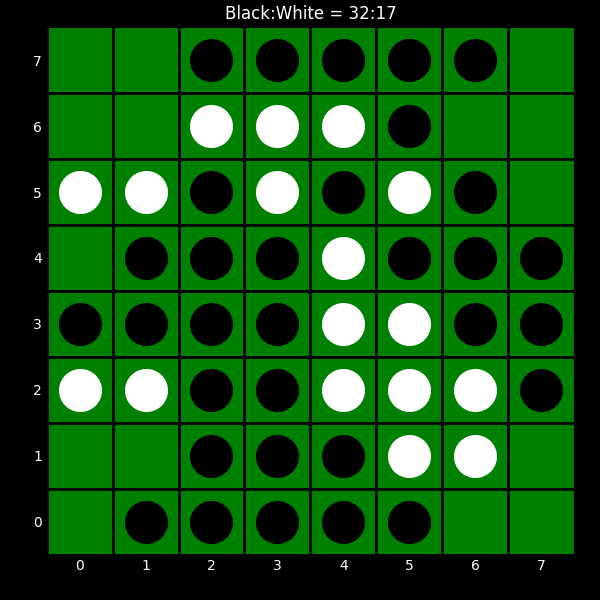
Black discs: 32
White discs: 17